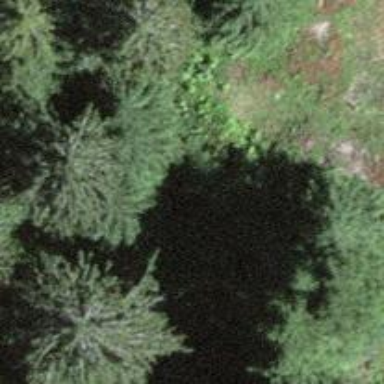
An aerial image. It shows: Forest area.